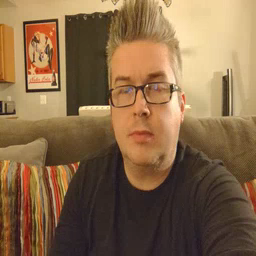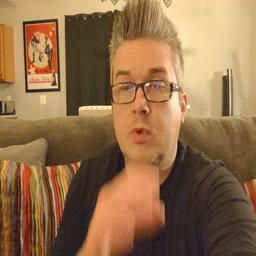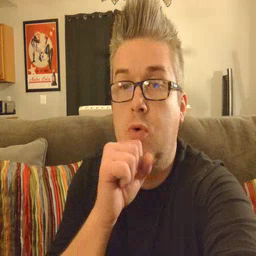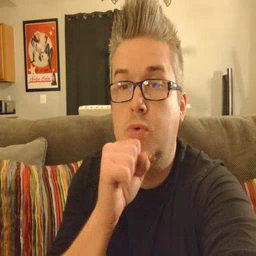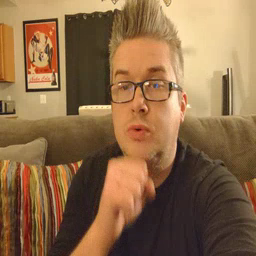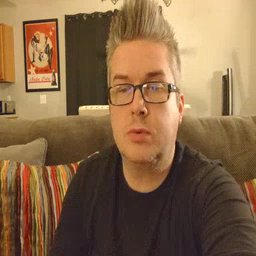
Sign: orange